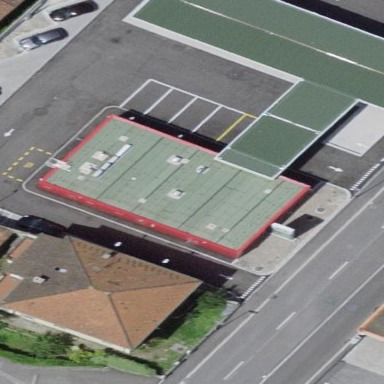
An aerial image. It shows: Convenience shop located in building.